【题型】填空题　【知识点】平面几何　【难度】medium
如图，在 $\triangle ABC$ 中，点 $D, E$ 分别在边 $AB, AC$ 上，且 $BD = 2AD, EC = 2AE$，连接 $DE$，如果 $\overrightarrow{AB} = \vec{a}, \overrightarrow{AC} = \vec{b}$，那么 $\overrightarrow{DE} = \_\_\_\_\_\_\_$ .（用含向量 $\vec{a}, \vec{b}$ 的式子表示）

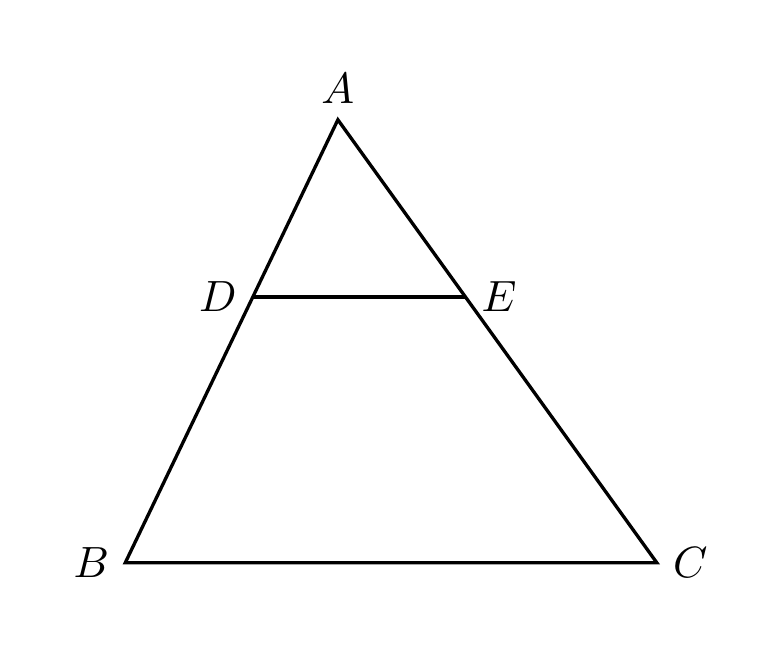
【解答】
【答案】$\frac{1}{3}\vec{b} - \frac{1}{3}\vec{a}$

【分析】本题考查相似三角形的判定和性质，向量的线性运算，三角形法则求出 $\overrightarrow{BC}$，证明 $\triangle ADE \sim \triangle ABC$，求出 $\frac{DE}{BC}$ 的值，即可得出结果.

【详解】解：$\because \overrightarrow{AB} = \vec{a}, \overrightarrow{AC} = \vec{b}$,

$\therefore \overrightarrow{BC} = \overrightarrow{AC} - \overrightarrow{AB} = \vec{b} - \vec{a}$,

$\because BD = 2AD, EC = 2AE$,

$\therefore AB = 3AD, AC = 3AE$,

$\therefore \frac{AD}{AB} = \frac{AE}{AC} = \frac{1}{3}$,

$\therefore DE // BC$,

$\therefore \triangle ADE \sim \triangle ABC$,

$\therefore \frac{DE}{BC} = \frac{AE}{AC} = \frac{1}{3}$,

$\therefore \overrightarrow{DE} = \frac{1}{3} \overrightarrow{BC}$,

$\therefore \overrightarrow{DE} = \frac{1}{3} \overrightarrow{BC} = \frac{1}{3}\vec{b} - \frac{1}{3}\vec{a}$;

故答案为：$\frac{1}{3}\vec{b} - \frac{1}{3}\vec{a}$.